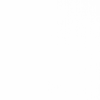
Label: dusty